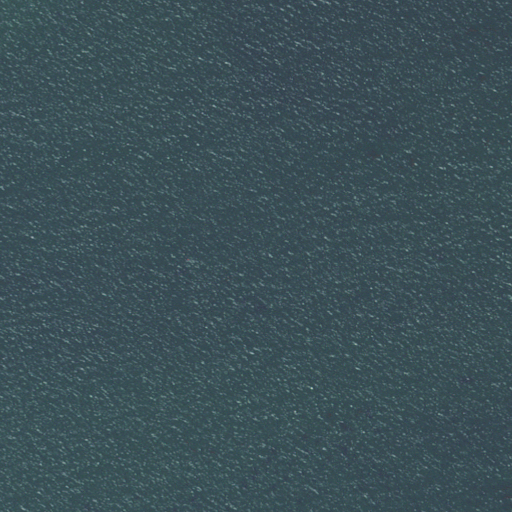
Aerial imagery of island in Massachusetts named Bearse Rock containing only open water